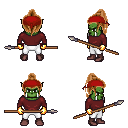
a pixel art fantasy rpg character, male body template, orc, green skin, maroon long-sleeve shirt, white pants, brown long topknot hairstyle, red bandana, gold gloves, maroon shoes, spear, four views (front, back, left, right), 2x2 character sprite sheet, small pixel art, hard edges, no anti-aliasing